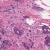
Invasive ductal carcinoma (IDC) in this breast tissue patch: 1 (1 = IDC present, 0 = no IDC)